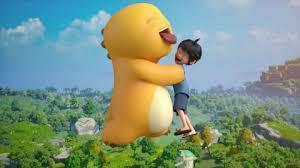
Label: nailong